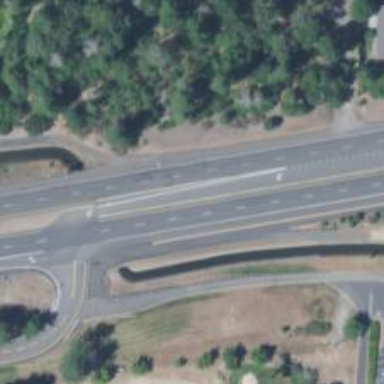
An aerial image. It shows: Trunk link highway.